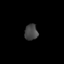
Tissue: lung
Cell type: Endothelial cells
Senescence score: 0.655
Nuclear area (px): 209
Mean DAPI intensity: 68.158